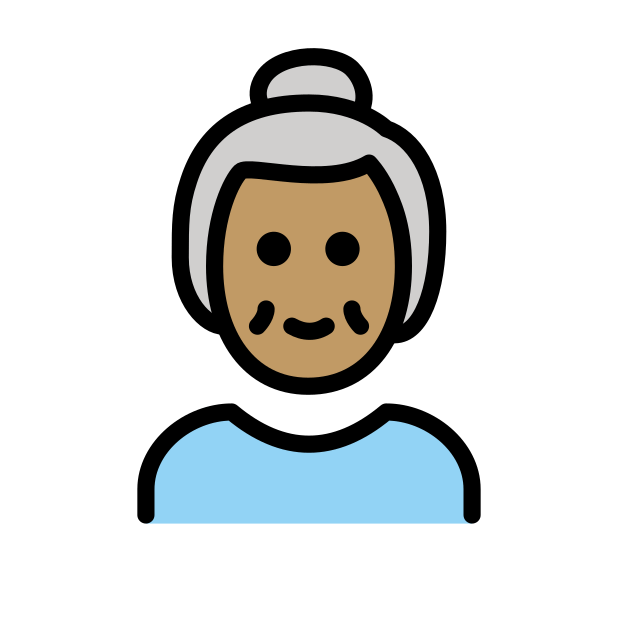
old woman: medium skin tone